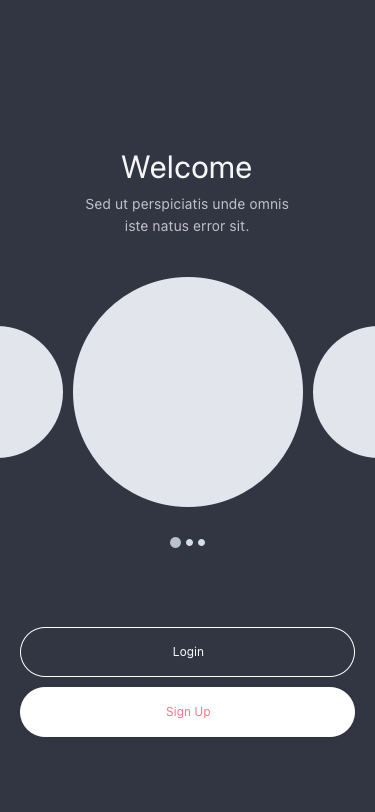
Text in this UI design:
Sed ut perspiciatis unde omnis iste natus error sit.
Welcome